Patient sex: M
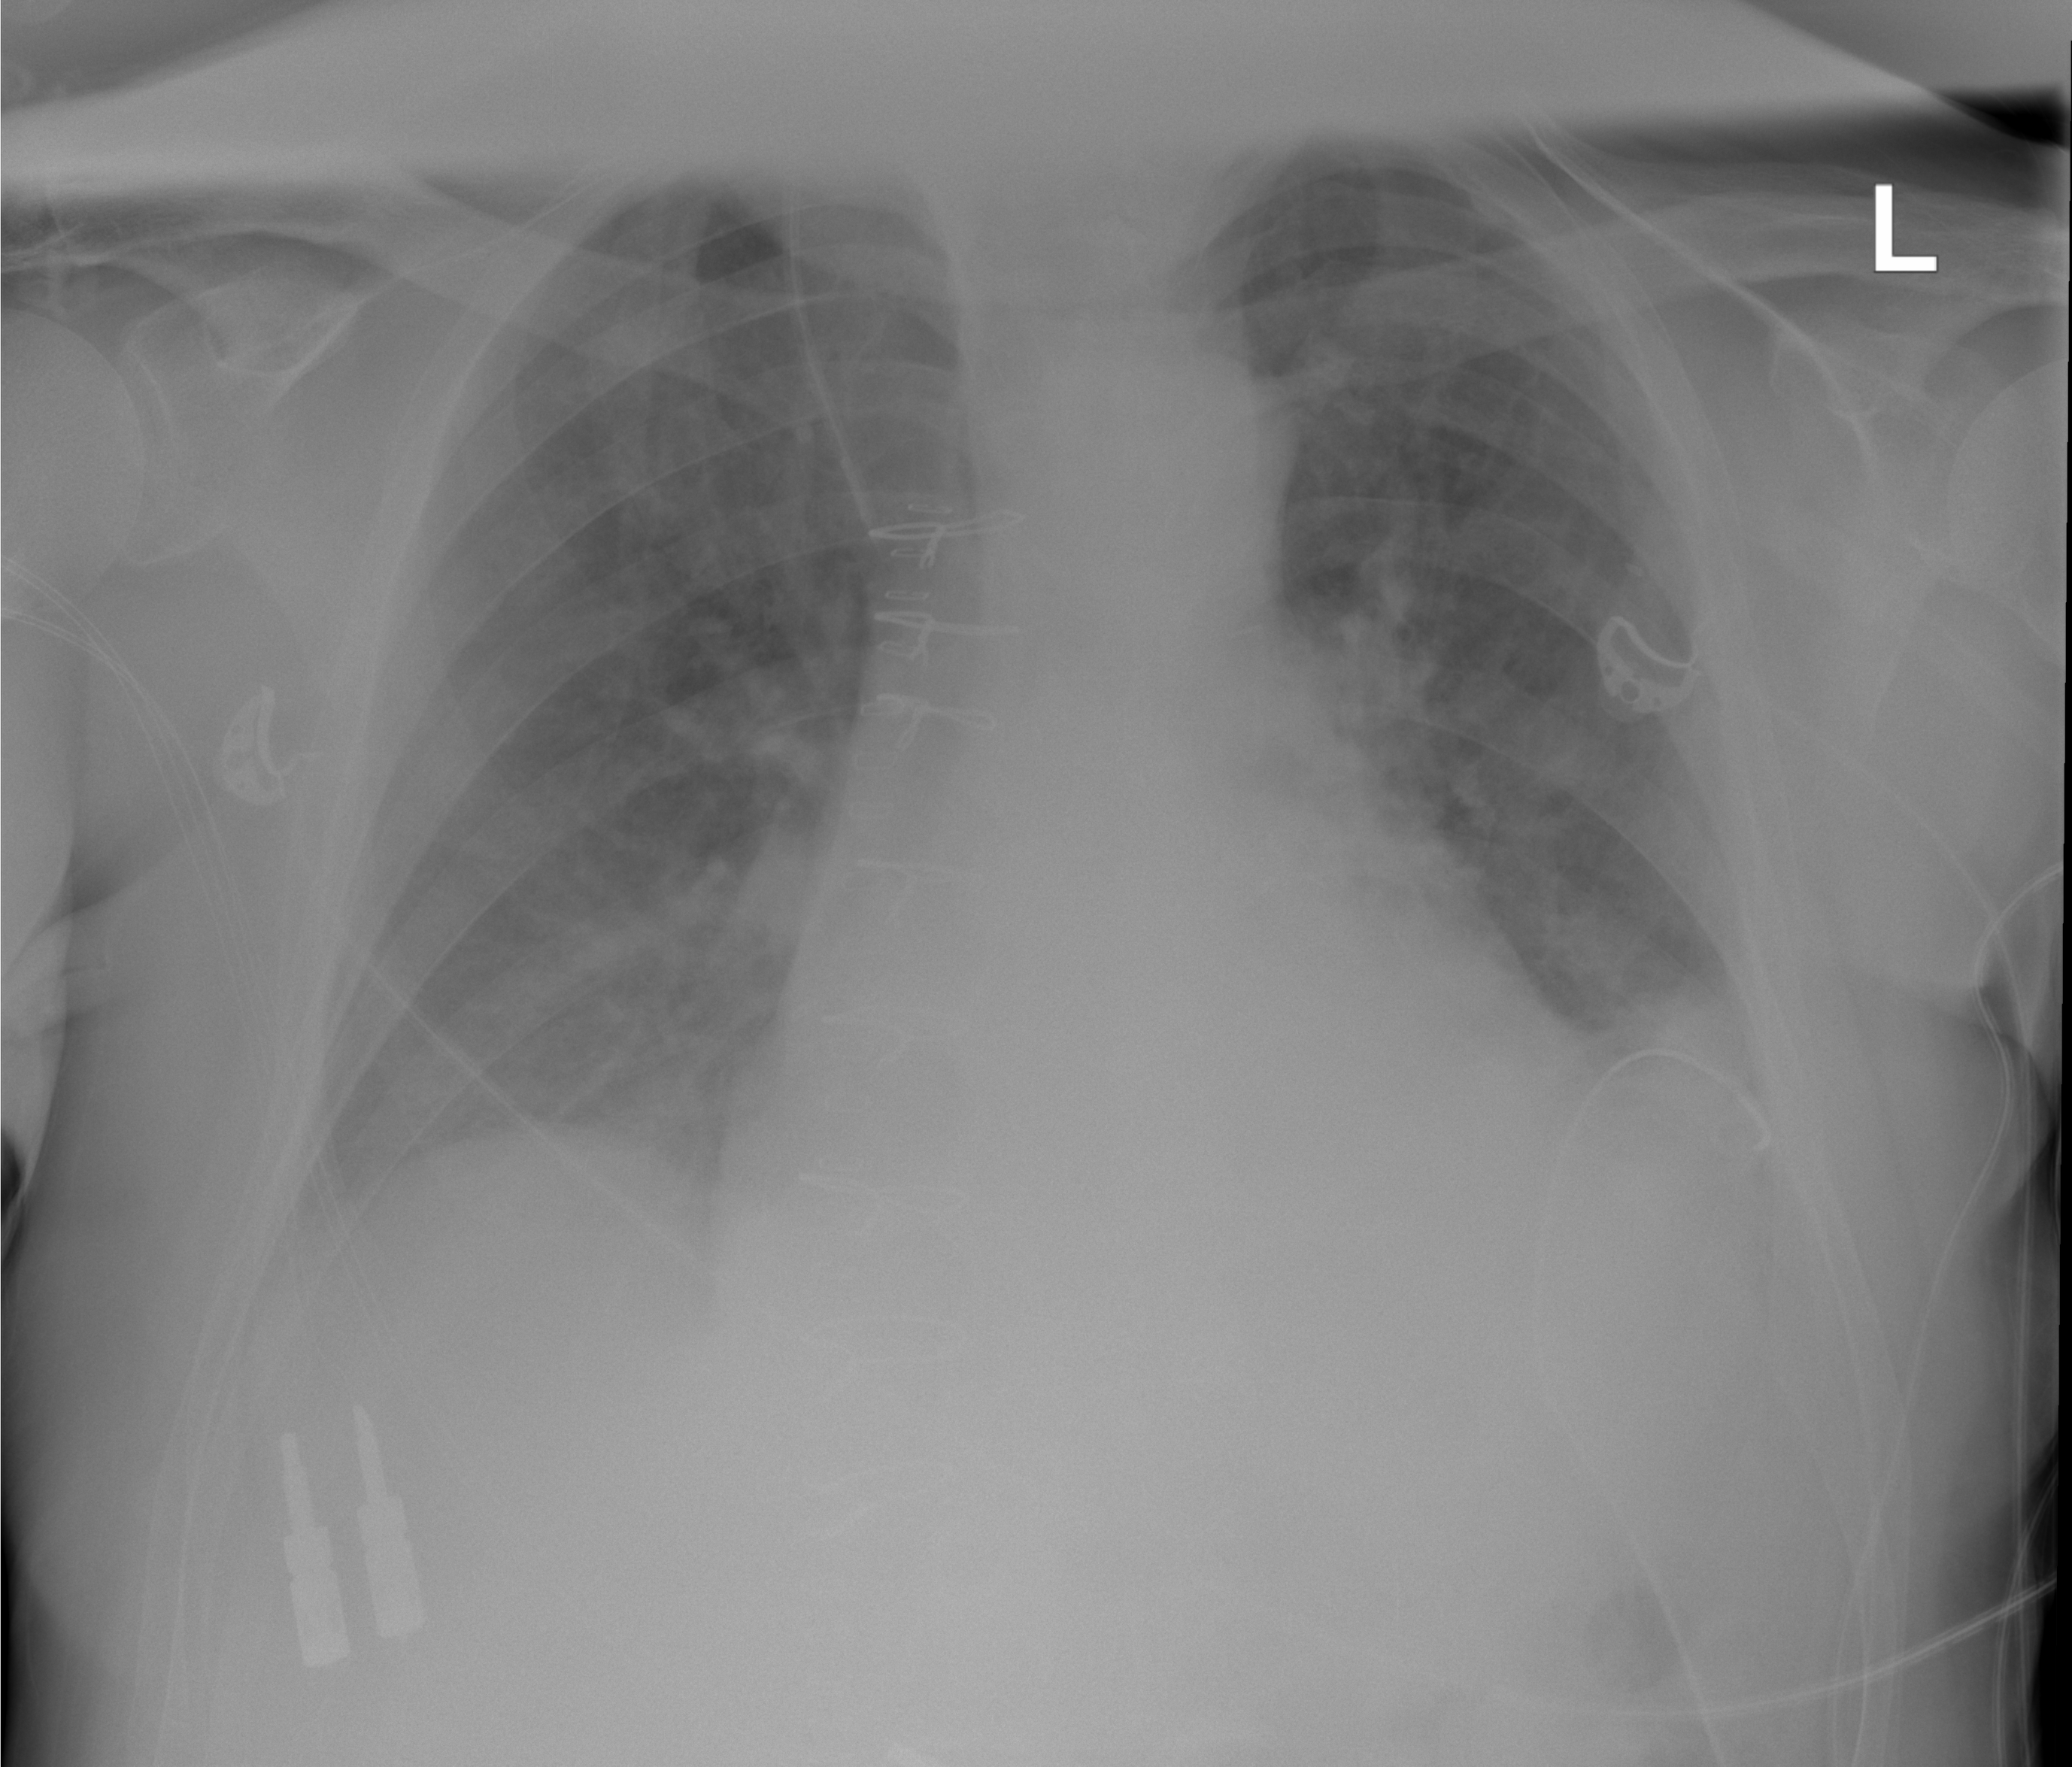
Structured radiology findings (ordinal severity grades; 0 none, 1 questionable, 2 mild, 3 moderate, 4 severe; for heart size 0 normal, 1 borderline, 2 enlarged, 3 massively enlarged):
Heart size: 2
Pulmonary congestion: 0
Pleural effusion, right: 2
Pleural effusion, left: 2
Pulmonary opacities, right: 0
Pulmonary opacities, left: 0
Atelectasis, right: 0
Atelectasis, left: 0